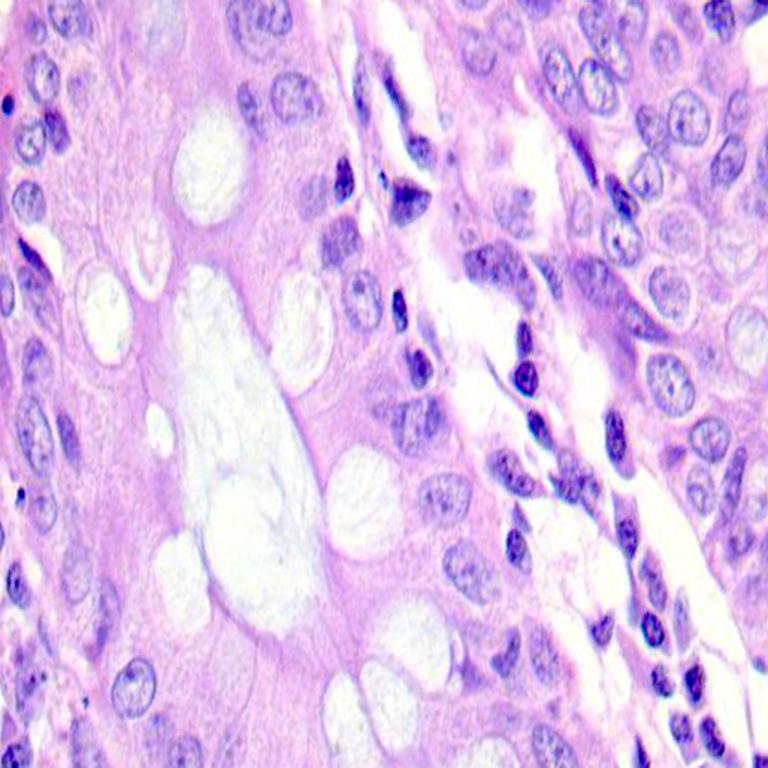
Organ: colon
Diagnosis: benign